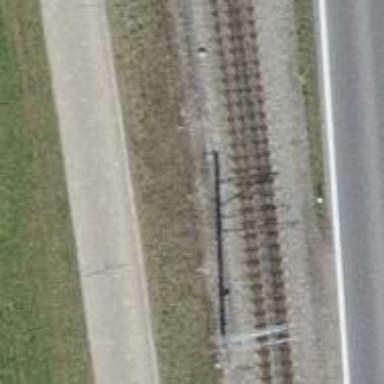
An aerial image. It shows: Railway switch.